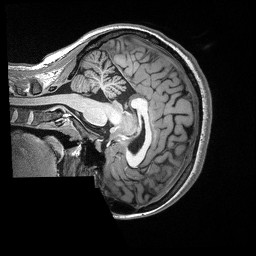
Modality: T1w
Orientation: sagittal
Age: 29
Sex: female